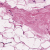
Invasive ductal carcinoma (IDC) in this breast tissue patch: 0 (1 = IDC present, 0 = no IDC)